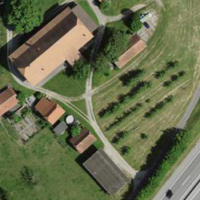
EUNIS habitat code: 57
Species observed at this site:
Buteo buteo